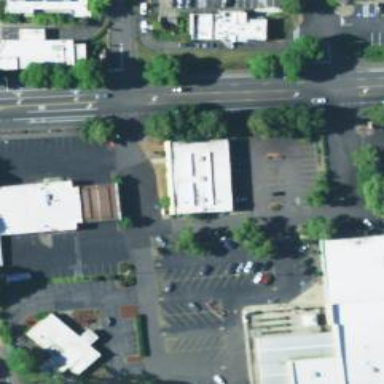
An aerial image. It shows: Parking space.